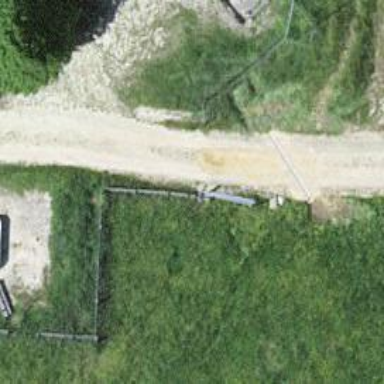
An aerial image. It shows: Gate.